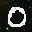
Label: 0